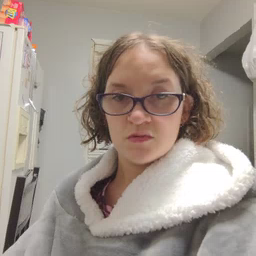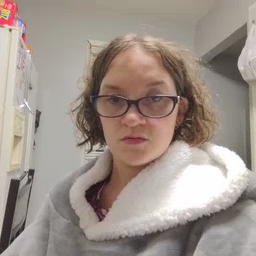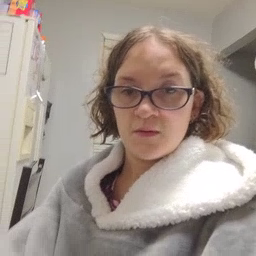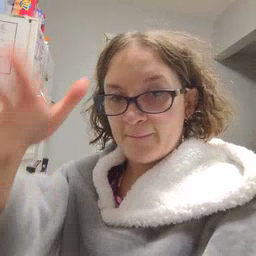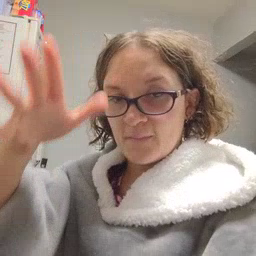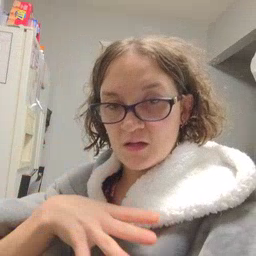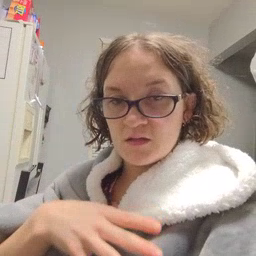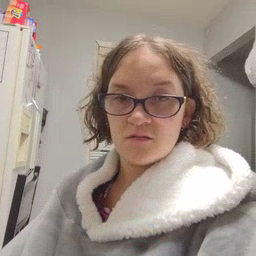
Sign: man